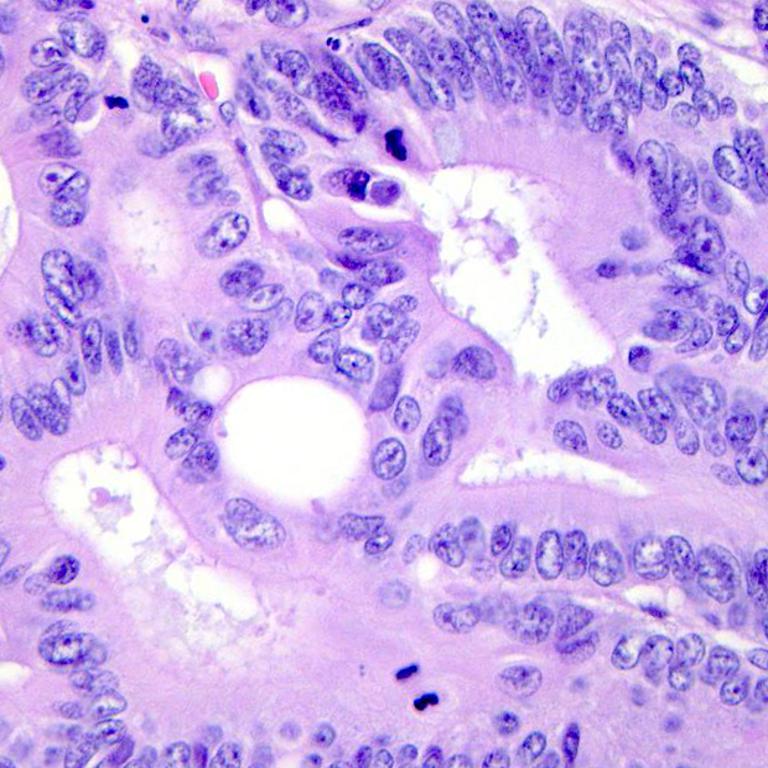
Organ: colon
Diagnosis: adenocarcinomas